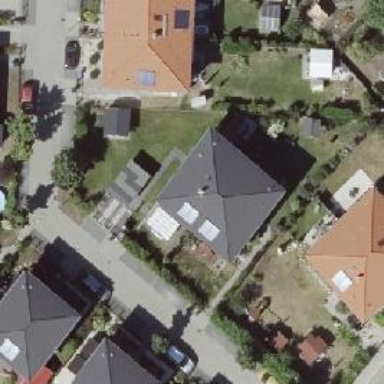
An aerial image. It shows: Semidetached house with pyramidal roof.